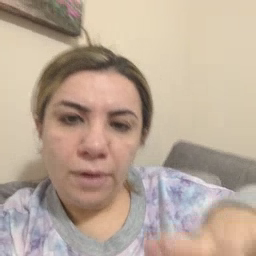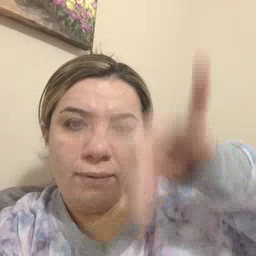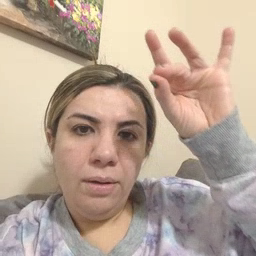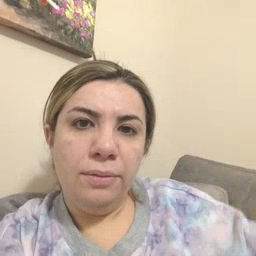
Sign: find